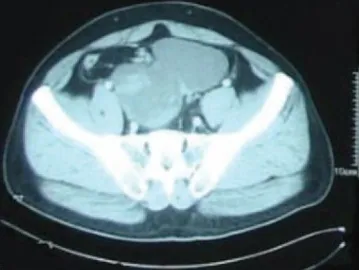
CT findings of the tumor in 2007. (B) CT showed an irregular soft tissue mass shadow in the pelvic cavity. Lesions border was not clear. Local and right side of the bladder wall had not clear boundaries. CT = computed tomography.
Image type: radiology (ct)